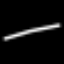
Label: line